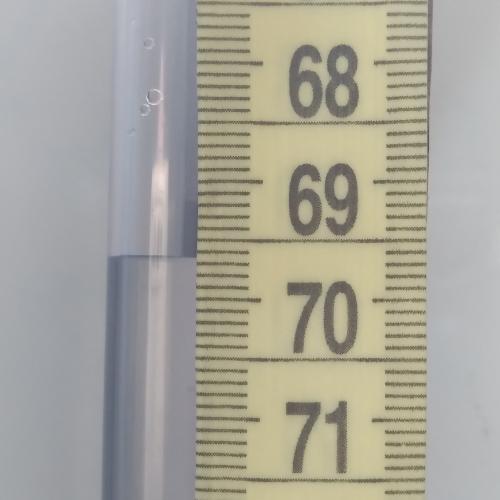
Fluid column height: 69.7 cm